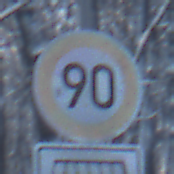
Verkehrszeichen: Geschwindigkeit90
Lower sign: HinweisDurchSinnbild13
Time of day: MorningAfternoon
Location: Outdoor (Nature)
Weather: Clear
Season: Winter
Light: Natural